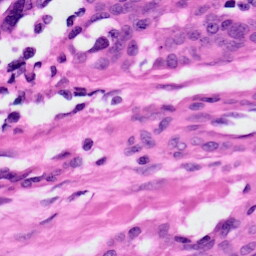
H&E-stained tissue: Ovarian